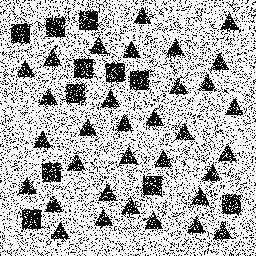
Squares: 11
Triangles: 33
Stars: 0
Total shapes: 44